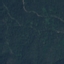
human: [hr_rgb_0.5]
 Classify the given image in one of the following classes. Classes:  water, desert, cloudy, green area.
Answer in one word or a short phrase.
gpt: green area